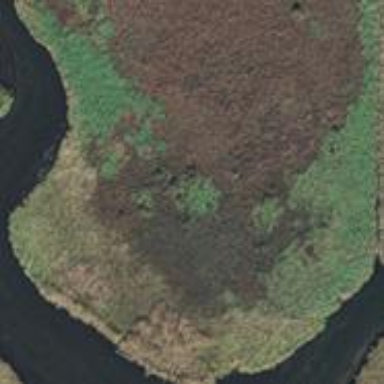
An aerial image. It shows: Marsh wetland.